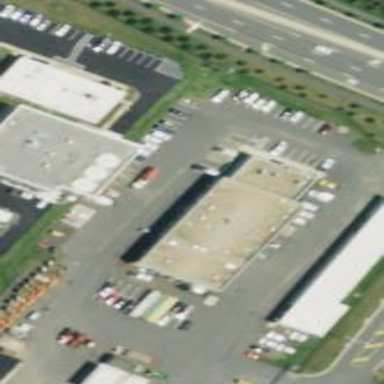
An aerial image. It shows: Building.